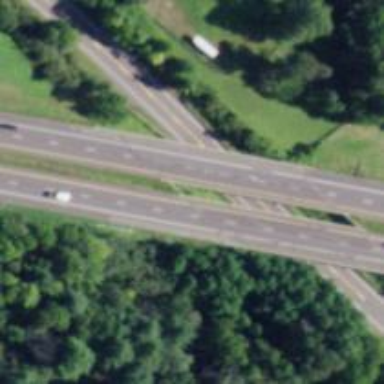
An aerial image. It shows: Motorway bridge.